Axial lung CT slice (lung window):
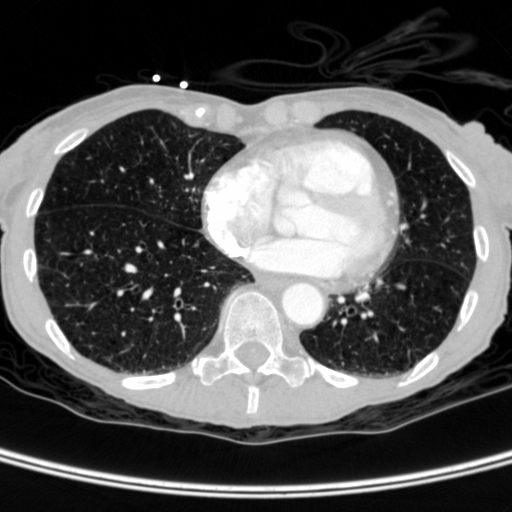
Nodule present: no